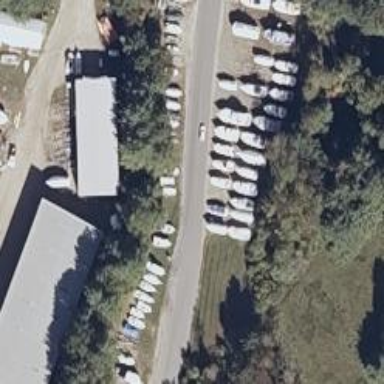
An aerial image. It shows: Boat storage area.